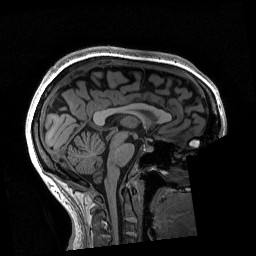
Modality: T1w
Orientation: sagittal